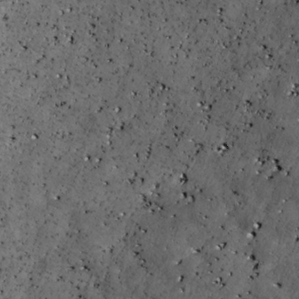
Label: non_frost